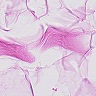
Metastatic tissue present: no